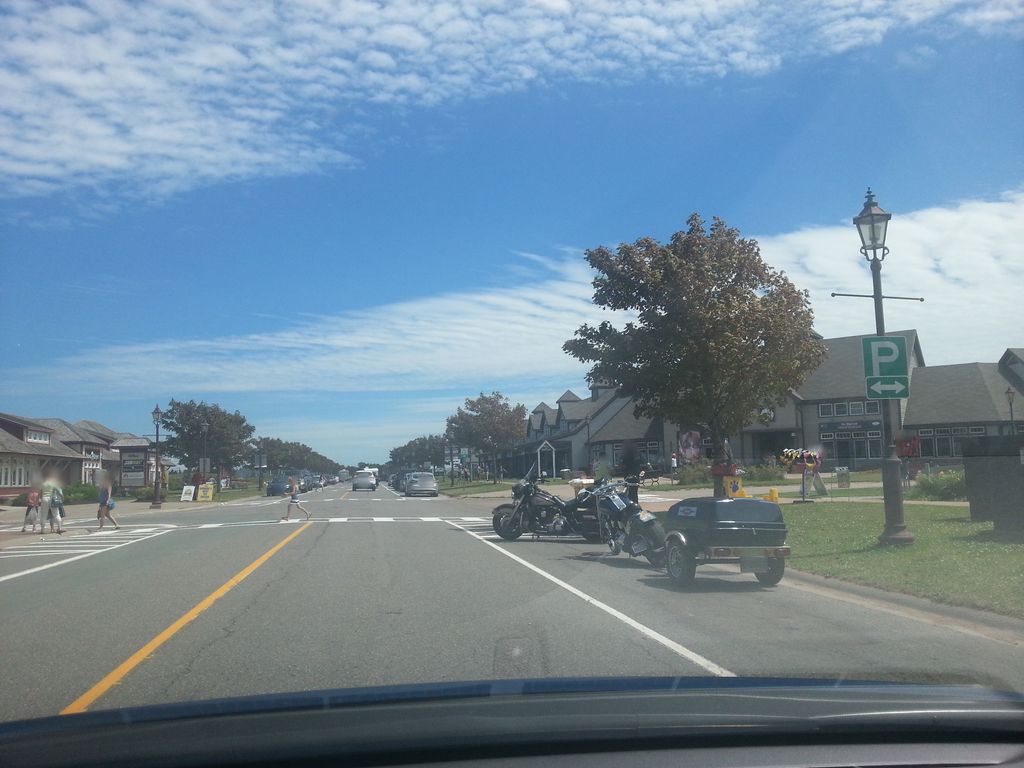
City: charlottetown